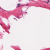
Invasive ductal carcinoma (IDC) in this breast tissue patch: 0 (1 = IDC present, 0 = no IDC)